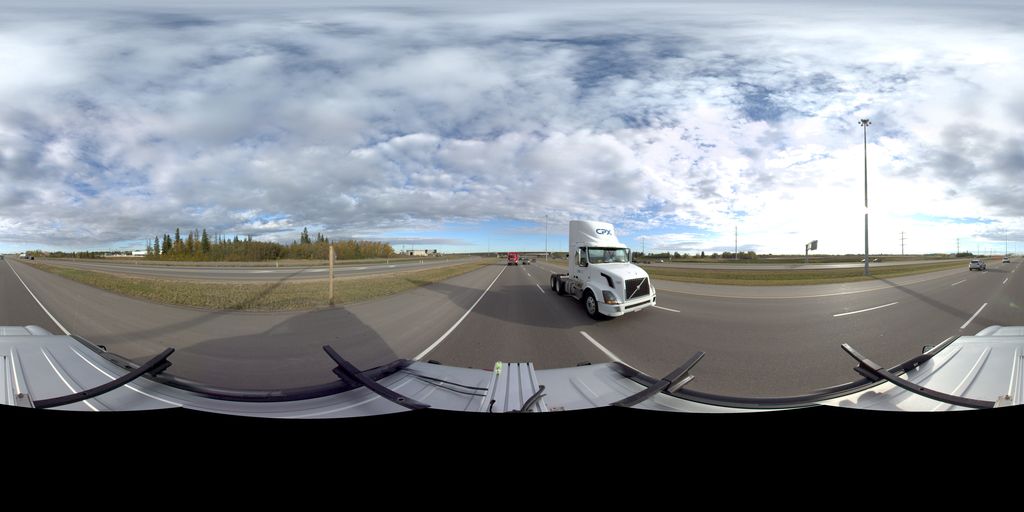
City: edmonton